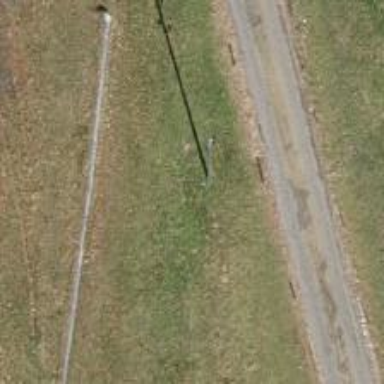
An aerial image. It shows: Power pole.